Question: I uncovered by accident the following block of bytes while doing some troubleshooting in a file which shouldn't have existed. I don't know what this is and I don't know how it came to be but I do know that it's not random.
This pattern, is way too predictable to be anything other than something which was put in the file intentionally. I'm not sure if it's a digital watermark technique but I think it is, problem is, I have no idea what it is, my hope is that the community will have an answer.
'''
HHHHHHHHHHHH,... 4848484848484848484848482c1f0813
H .......H,.7. 4820202016161616050116482c063713
H ."4"...E,.<. 4820202016223422050116452c073c13
H...AHGG"..H,.<. 480e0e1541484747220416482c0b3c13
H..9HG<(9..H,.:. 480e0e3948473c28390416482c0b3a09
H..FHB..F..H,.:. 481111464842180a460416482c0b3a03
H..CHH+.C..H,.:. 4817174348482b14430416482c0c3a04
H..&GHHD!..H-.@% 481b1b2647484844210116482d0d4025
H...#*$....H..A( 481c1c1c232a2417020104482e0c4128
H..........H/.@1 481c1c1c1c1c1c1c1c1c1c482f194031
HHHHHHHHHHHH>'3B 4848484848484848484848483e273342
'''
This particular block of 11, 16 byte strides was found at offset 0x000026A9. What you see is the ASCII printable bytes or periods '.' if the byte is not printable, whitespace is whitespace.
# Edit
After reviewing Willemse's answer I just thought I'd check if it really just was a PNG file, which it wasn't but it was an icon. This is what I found, but there were multiple resolutions in the icon and I think this is the one that best represents the data above.

It appears as if this file somehow ended up being a powerpoint icon. I have absolutely no idea how this happened and why this data somehow ended up in the server pipeline but it did. I don't know if Azure decided to go berserk and served up complete garbage but somehow this data found it's way into the most unlikely place. This is going to be a story I'll remember for a long time.
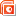
Answer:

This is what I get when I convert the bytes to a grayscale intensity. Not sure if this is anything meaningful, but definitely not random.